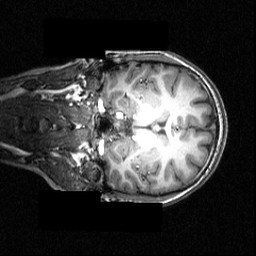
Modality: T1w
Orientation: coronal
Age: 19
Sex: female
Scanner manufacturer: siemens
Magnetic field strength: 3.951 T
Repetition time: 1.5 s
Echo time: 0.00335 s